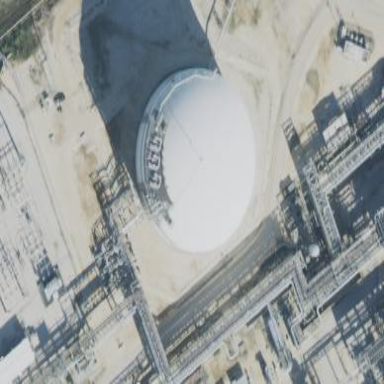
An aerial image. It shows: Storage tank which is man-made and housed in building.